Interaction volume radius: 5 \u00c5
Interaction volume height: 25 \u00c5
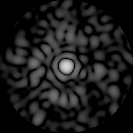
Disorder parameter: 0.8111